Question: According to <URL>.
However, my SolidWorks 2012 VIEW menu does not have it ... see screenshot below:

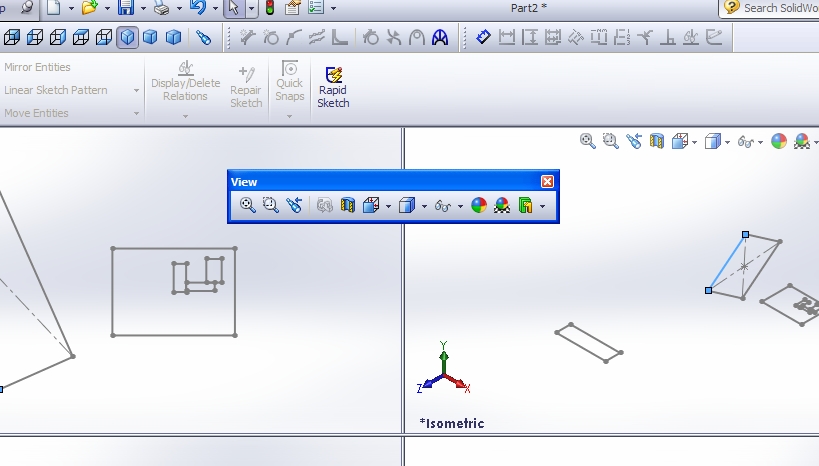
Answer: Solidworks present that toolbar with some of its toolbar buttons as default. Since there are a lot more than that they do not just want to put all of them there.
I found something that you can add any button there (including Rotate View). The document is for SolidWorks 2013 but it worked for my Solidworks 2011, therefore I believe it will work for SolidWorks 2012 too:
<URL>